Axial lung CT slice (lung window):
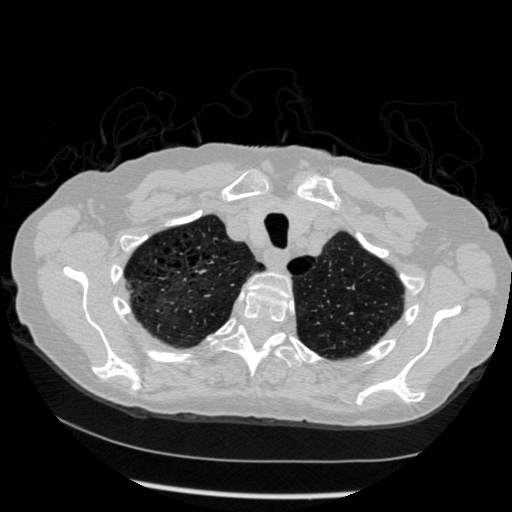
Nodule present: no